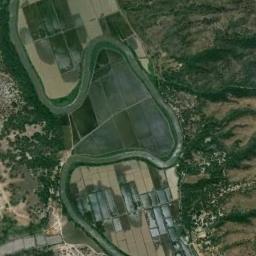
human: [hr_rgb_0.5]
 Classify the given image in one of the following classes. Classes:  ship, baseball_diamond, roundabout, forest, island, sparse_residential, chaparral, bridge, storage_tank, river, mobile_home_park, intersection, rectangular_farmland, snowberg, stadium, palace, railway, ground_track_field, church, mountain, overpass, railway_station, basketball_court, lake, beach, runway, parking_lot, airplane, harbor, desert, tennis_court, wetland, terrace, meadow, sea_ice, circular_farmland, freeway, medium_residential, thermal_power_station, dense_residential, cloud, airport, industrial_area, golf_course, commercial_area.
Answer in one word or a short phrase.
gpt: river